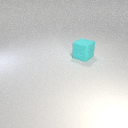
large cyan rubber cube